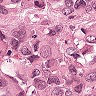
Metastatic tissue present: yes